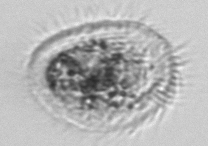
Label: Pleuronema